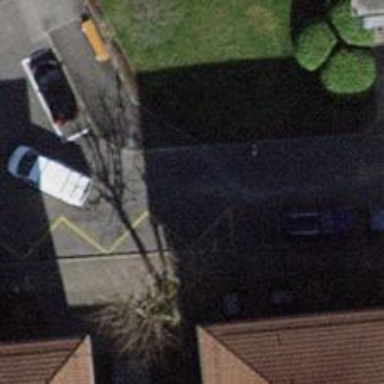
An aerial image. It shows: Bus stop equipped with public transport stop position.